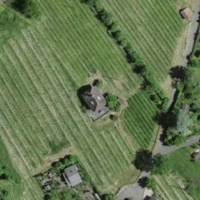
EUNIS habitat code: 40
Species observed at this site:
Vicia sepium
Corvus corone
Iberis sempervirens
Anas platyrhynchos
Linaria cannabina
Sylvia borin
Sturnus vulgaris
Tulipa sylvestris
Emberiza cirlus
Fringilla coelebs
Buteo buteo
Jynx torquilla
Carduelis carduelis
Columba palumbus
Phylloscopus collybita
Pica pica
Phoenicurus ochruros
Sitta europaea
Phoenicurus phoenicurus
Cinclus cinclus
Falco tinnunculus